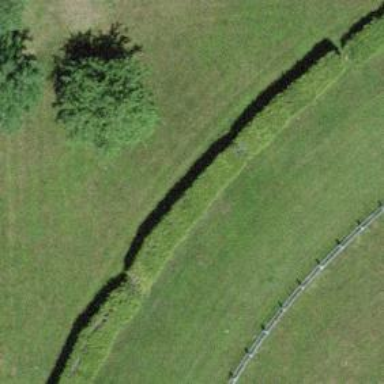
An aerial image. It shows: Hedge barrier.